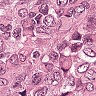
Metastatic tissue present: yes